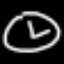
Label: clock